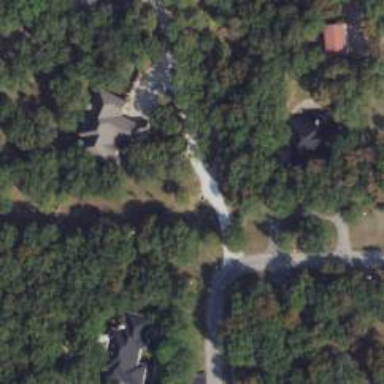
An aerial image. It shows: Driveway.